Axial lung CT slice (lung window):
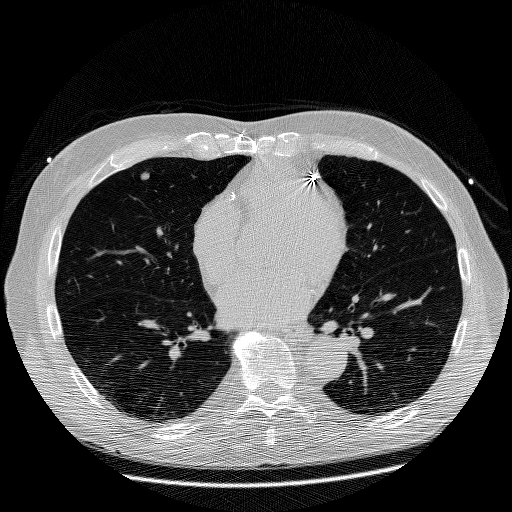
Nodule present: yes
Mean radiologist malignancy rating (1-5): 3